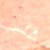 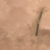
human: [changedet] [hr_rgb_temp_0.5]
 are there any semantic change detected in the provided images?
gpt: An elongated park was realized in the middle of the desert.